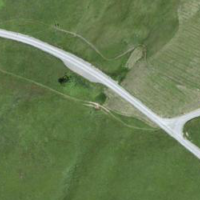
EUNIS habitat code: 26
Species observed at this site:
Arnica montana